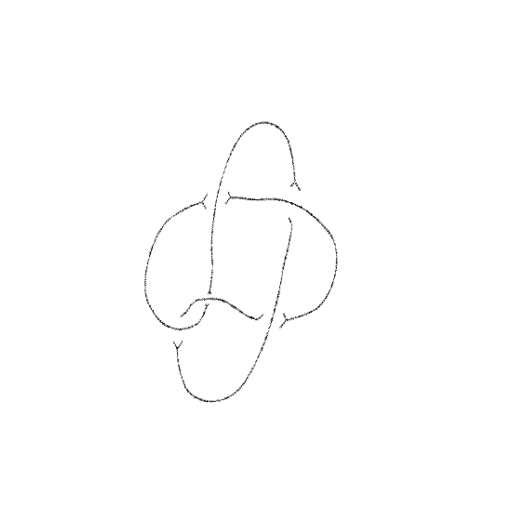
Crossing number: 5